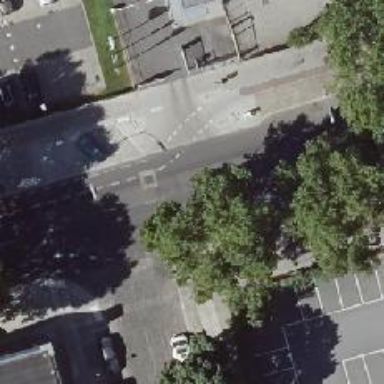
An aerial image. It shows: Secondary road with asphalt surface. There is separate sidewalk and cycle track. The parking lanes on both sides are parallel oriented.